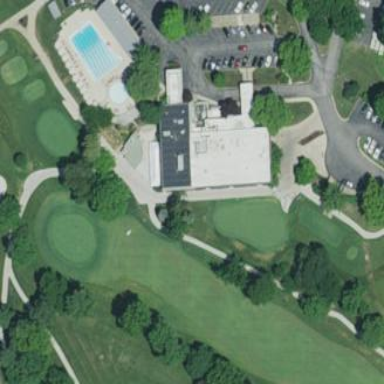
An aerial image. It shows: Clubhouse building for golf.